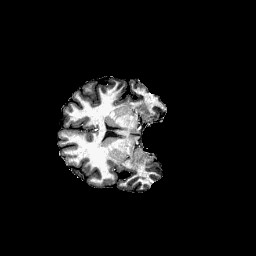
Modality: T1w
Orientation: axial
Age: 30
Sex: female